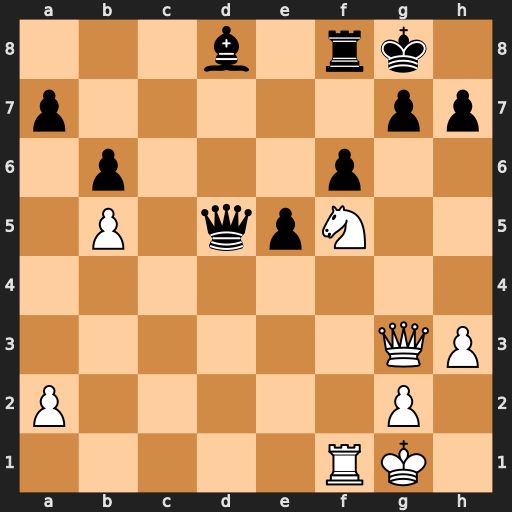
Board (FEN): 3b1rk1/p5pp/1p3p2/1P1qpN2/8/6QP/P5P1/5RK1
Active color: w
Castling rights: -
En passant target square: -
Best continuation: Qxg7#